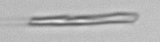
Label: fiber